Question: I recently notice that when creating powershell scripts that use the <URL> on Windows Server 2008 R2, there is an aqua-blue overlay that does not get cleared until the entire script is finished. For example, here is a screenshot of a script that uses the 'Add-WindowsFeature Web-Server' command to install IIS:

The Collecting data... Start Installation... overlay stays on top of the console history and does not disappear until after the entire script is finished. Is there any way to get the console to re-paint itself or to disable the overlay?
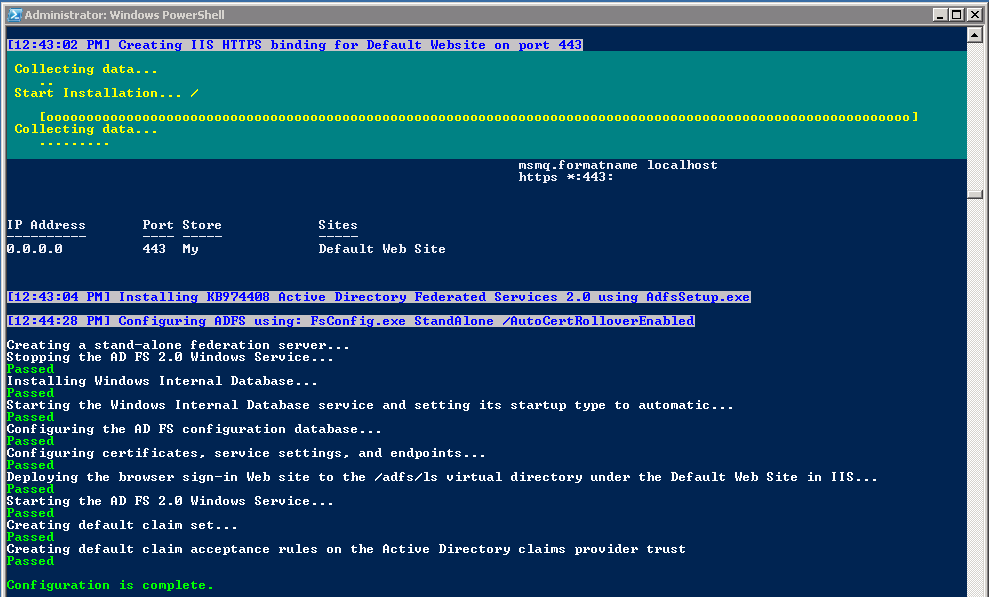
Answer: This is just result of Write-Progress called internally by server manager cmdlets. If you want to make it silent - just change your $ProgressPreference to 'SilentlyContinue'.
You can emulate this by using Write-Progress your self:
'''
for ($i = 0; $i -lt 100; $i++) {
Write-Progress -Activity "Counting: $i" -Status "$i" -PercentComplete $i
sleep 1
}
'''
HTH
Bartek